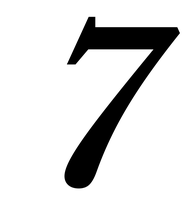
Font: LibreCaslonText-Italic_SemiBold_Italic